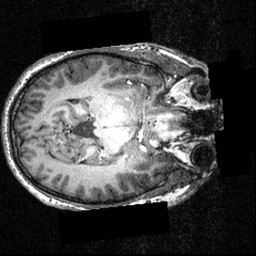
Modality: T1w
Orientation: axial
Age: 26
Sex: male
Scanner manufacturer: siemens
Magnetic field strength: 3.951 T
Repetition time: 1.5 s
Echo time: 0.00335 s